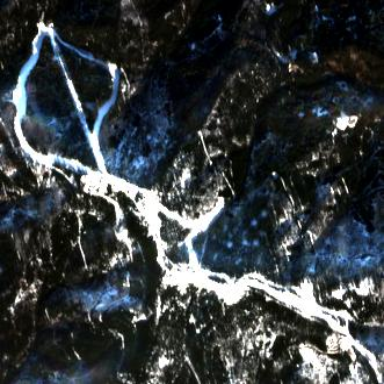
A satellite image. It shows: Area designated for winter sports.